Question: I would like to detect these points in this graph , also I wanted to detect the lines ,

I searched for edge detection and corner detection (such as Harris Corner Detector ), but I don't know how to handle such graph , I only need to know a sudo algorithm , or steps of going through such problem
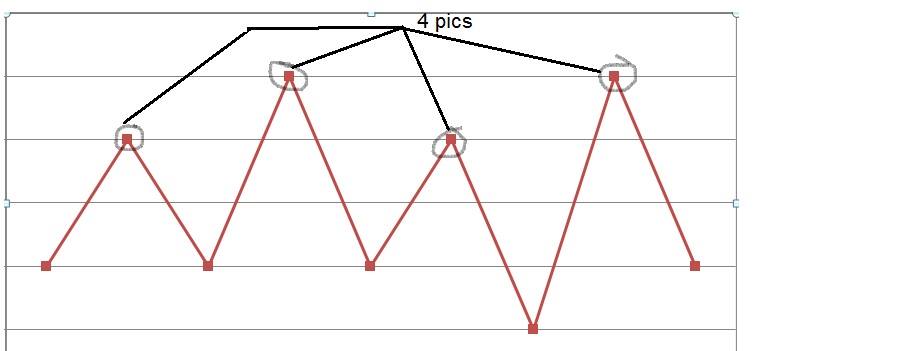
Answer: 1. Detect the vertices - segment by color( r>>max(g,b) ) and then apply the median or minimum filter of the appropriate size, or simply binary erode few times. Then just label the remaining connected blobs.
2. Detect the lines - use the simplified Hough Transform. Basicaly, draw a virtual line from the center of each vertix to all others and count the red pixels along the line. If there are plenty of them - the line exists, otherwise the two vertices are not connected.
Something like that:
'''
import numpy as np
from scipy.misc import imshow, imsave, imread
from scipy.ndimage import filters, morphology, measurements
from skimage.draw import line
img = imread("laGK6.jpg")
r = img[:,:, 0]
g = img[:,:, 1]
b = img[:,:, 2]
mask = (r.astype(np.float)-np.maximum(g,b) ) > 20
mask2 = morphology.binary_erosion(mask)
mask2 = morphology.binary_erosion(mask2)
mask2 = morphology.binary_erosion(mask2)
mask2 = morphology.binary_erosion(mask2)
mask2 = morphology.binary_dilation(mask2)
label, numfeatures = measurements.label(mask2)
mc = measurements.center_of_mass(mask2, label, range(1,numfeatures+1) )
mask3 = np.zeros_like(mask2)
for p in mc:
mask3[p[0], p[1]]=255
arr = range(numfeatures)
connections=[]
for i in range( numfeatures):
arr.remove(i)
for j in arr:
rr,cc = line(mc[i][0], mc[i][1], mc[j][0], mc[j][1])
mask3[rr,cc]=255
ms = np.sum(mask[rr,cc]).astype(np.float)/len(rr)
if ms > 0.9:
connections.append((i,j))
print "vertices: ", mc
print "connections: ", connections
'''
This outputs the following:
> vertices: [(76.551724137931032, 288.72413793103448),
(76.568181818181813, 613.61363636363637), (138.72727272727272,
126.04545454545455), (139.33333333333334, 450.33333333333331), (265.18181818181819, 207.5151515151515), (264.96666666666664,
369.53333333333336), (265.41379310344826, 694.51724137931035), (265.51724137931035, 45.379310344827587), (327.57692307692309,
532.42307692307691)]
connections: [(0, 4), (0, 5), (1, 6), (1, 8), (2, 4), (2, 7), (3, 5), (3, 8)]